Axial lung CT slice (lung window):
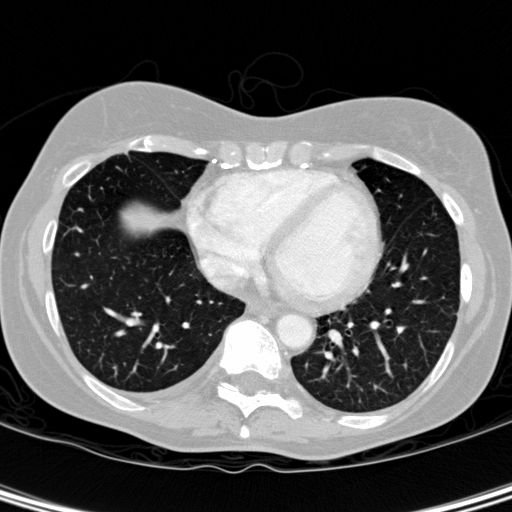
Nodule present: no